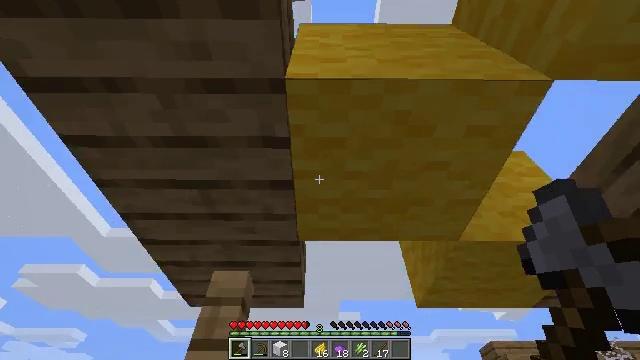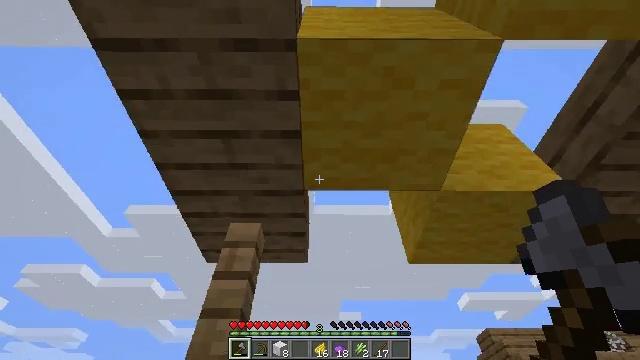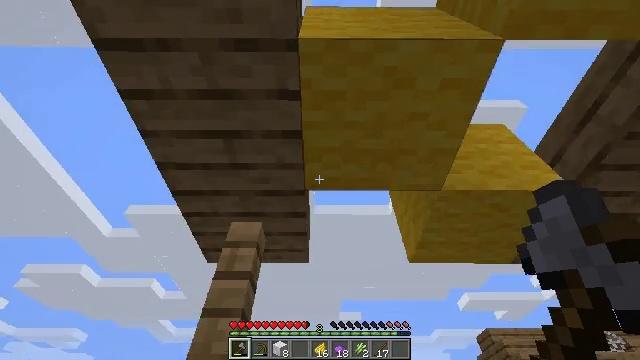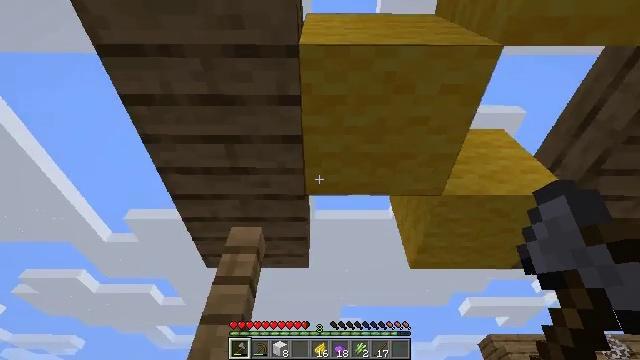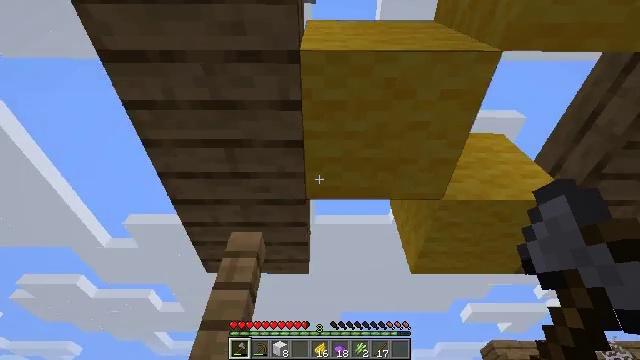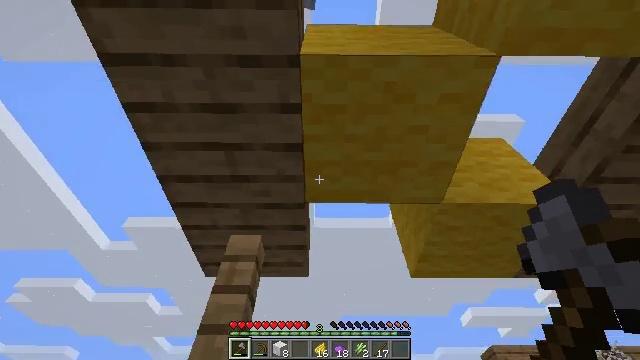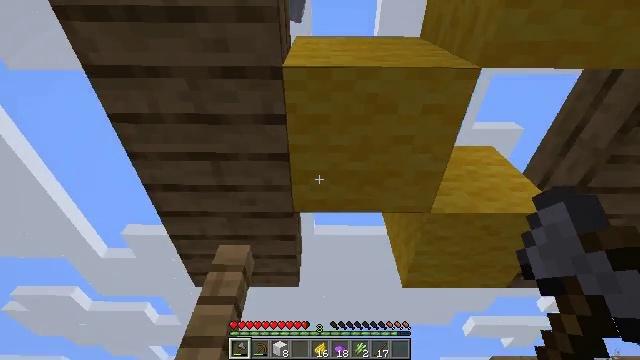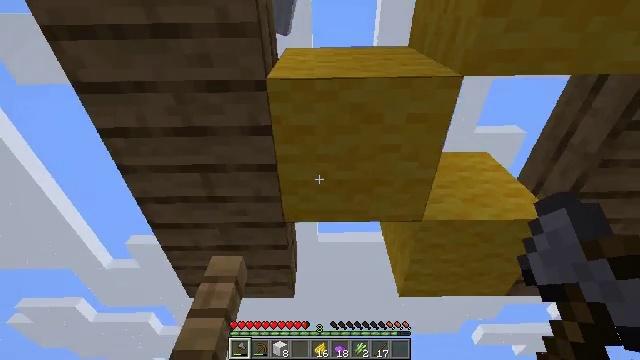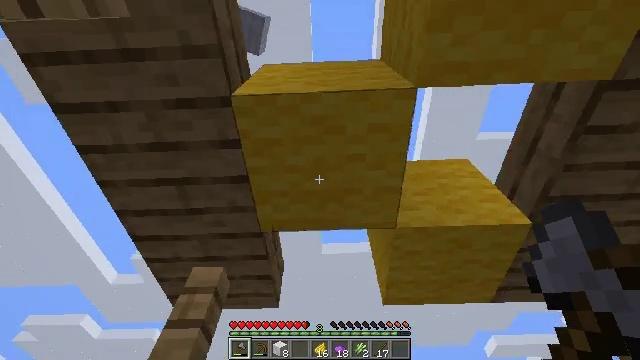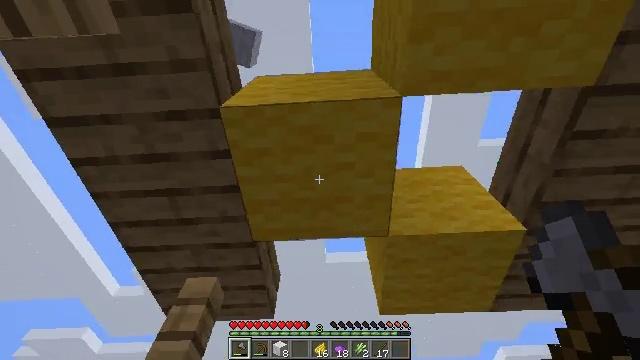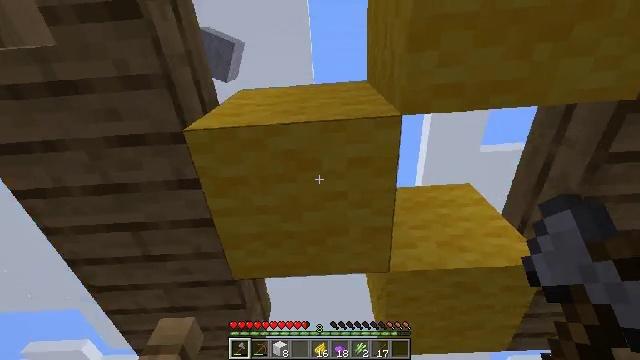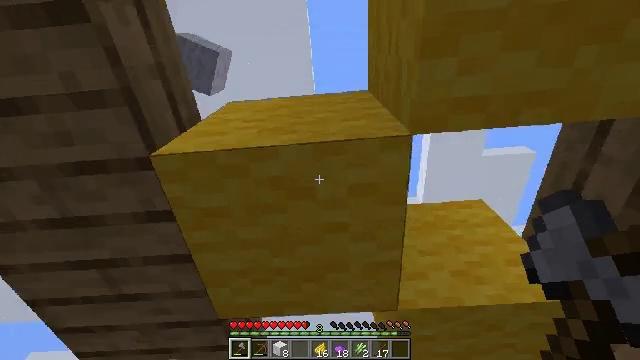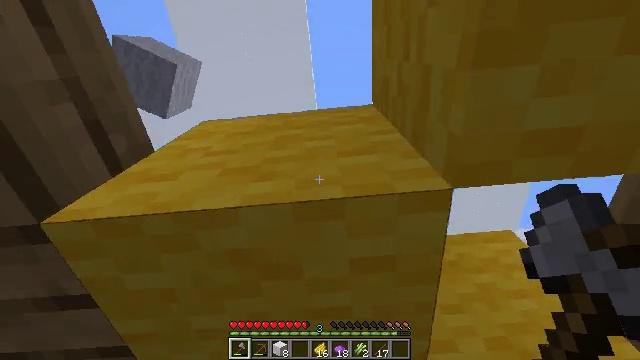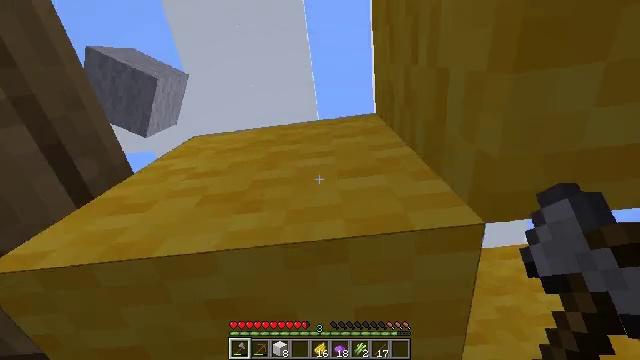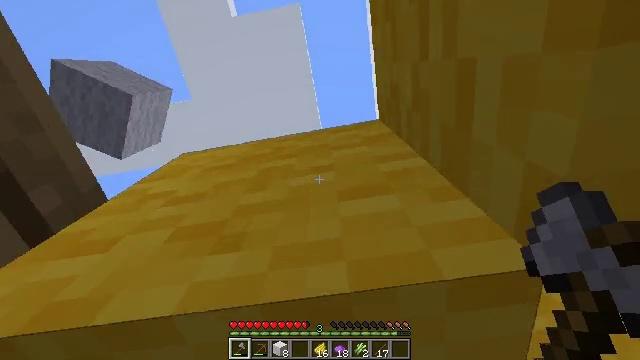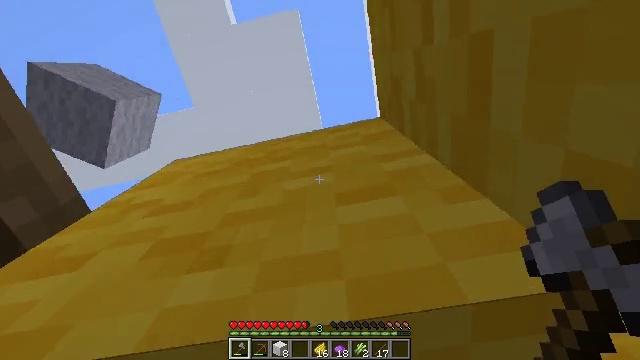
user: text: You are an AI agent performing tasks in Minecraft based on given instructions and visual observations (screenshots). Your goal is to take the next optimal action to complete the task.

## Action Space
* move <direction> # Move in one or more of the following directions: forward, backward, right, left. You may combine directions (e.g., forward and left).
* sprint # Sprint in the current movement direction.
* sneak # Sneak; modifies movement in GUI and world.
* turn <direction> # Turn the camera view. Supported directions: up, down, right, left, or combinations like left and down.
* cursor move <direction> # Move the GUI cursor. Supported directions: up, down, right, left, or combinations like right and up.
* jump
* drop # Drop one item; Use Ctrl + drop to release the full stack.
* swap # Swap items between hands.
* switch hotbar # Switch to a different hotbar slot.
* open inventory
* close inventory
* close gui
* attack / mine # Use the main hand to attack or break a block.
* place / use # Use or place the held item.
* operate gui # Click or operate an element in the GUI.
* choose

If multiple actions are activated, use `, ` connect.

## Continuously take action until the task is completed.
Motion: motion action
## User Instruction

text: Mine the yellow wool block.
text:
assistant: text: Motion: no_op
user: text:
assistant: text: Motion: no_op
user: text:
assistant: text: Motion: turn up
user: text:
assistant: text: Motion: turn up
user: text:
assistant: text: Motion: no_op
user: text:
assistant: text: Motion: move right, turn up
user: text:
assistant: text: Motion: move right, turn left and up
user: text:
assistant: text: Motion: move right, turn left and up
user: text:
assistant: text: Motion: turn up
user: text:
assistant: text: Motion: turn up, jump
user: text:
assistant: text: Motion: turn up, jump
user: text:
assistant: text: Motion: move forward, turn up, jump
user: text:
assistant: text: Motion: move forward, turn left and up, jump
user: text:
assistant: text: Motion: move forward, turn left and up, jump
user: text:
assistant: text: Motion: move forward, turn left
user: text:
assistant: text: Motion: no_op
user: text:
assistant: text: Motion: no_op
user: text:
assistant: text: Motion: no_op
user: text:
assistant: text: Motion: no_op
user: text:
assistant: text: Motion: no_op
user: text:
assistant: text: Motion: no_op
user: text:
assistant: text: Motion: no_op
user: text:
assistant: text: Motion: no_op
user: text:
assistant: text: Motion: no_op
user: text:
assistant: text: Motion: no_op
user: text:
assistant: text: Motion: no_op
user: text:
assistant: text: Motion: turn left
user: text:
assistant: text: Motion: turn left and down
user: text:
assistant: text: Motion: turn left
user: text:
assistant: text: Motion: turn left and up